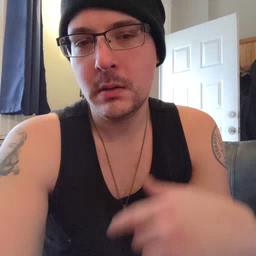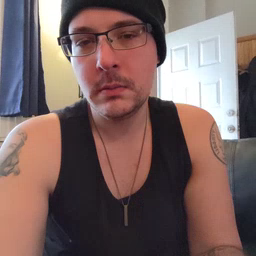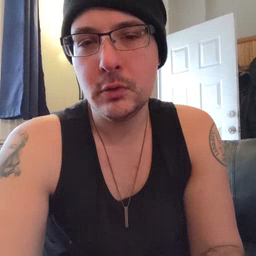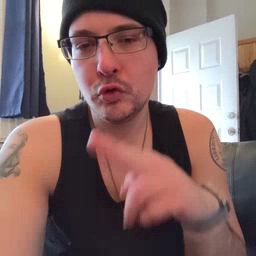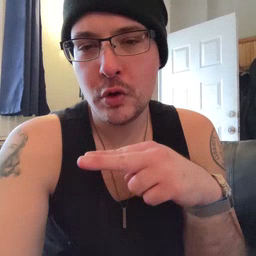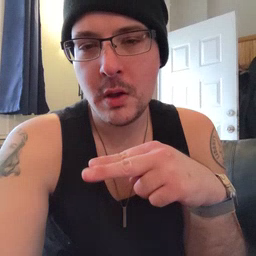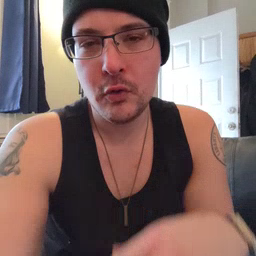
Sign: chair